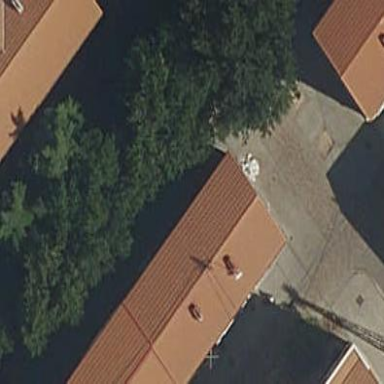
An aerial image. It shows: Hipped roof on apartment building.